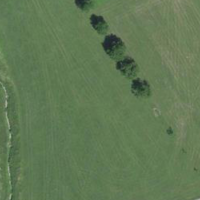
EUNIS habitat code: 24
Species observed at this site:
Matricaria discoidea